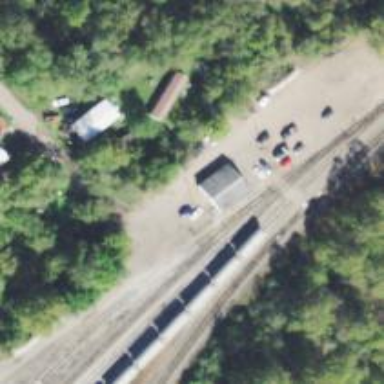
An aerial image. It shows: Railway spur service.